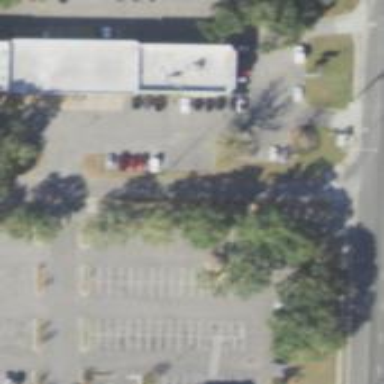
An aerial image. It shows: Parking space.